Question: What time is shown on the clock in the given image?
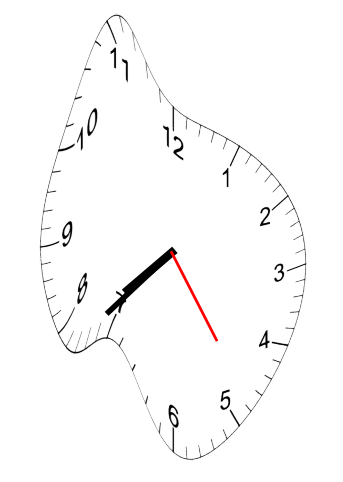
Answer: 07:37:24